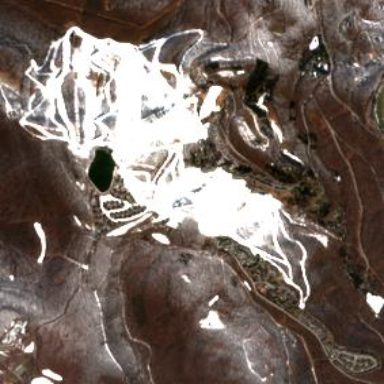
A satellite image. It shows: Winter sports area featuring sports center.